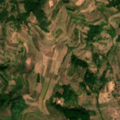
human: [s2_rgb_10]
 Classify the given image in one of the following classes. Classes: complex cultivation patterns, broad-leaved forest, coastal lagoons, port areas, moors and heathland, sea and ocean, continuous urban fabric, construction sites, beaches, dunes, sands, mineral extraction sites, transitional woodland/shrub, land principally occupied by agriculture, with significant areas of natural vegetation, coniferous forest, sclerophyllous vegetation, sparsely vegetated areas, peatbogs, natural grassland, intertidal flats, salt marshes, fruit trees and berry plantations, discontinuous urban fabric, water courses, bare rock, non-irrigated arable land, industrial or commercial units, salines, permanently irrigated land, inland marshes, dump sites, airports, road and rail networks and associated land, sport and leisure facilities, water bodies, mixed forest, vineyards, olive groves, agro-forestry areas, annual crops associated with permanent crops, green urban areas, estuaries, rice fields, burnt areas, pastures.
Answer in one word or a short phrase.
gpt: complex cultivation patterns, land principally occupied by agriculture, with significant areas of natural vegetation